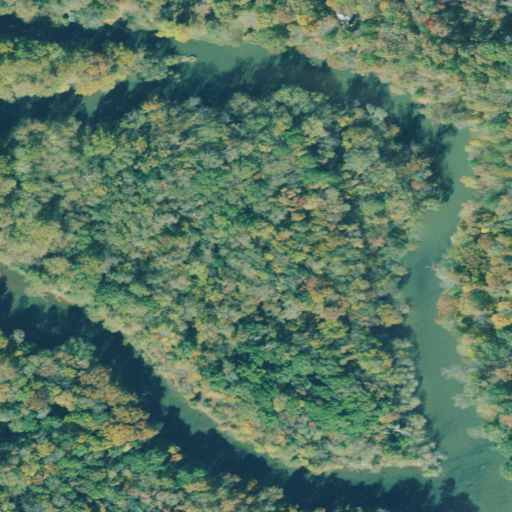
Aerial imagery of island in Georgia named Adams Island containing woody wetlands, deciduous forest, open water, herbaceous wetlands, and evergreen forest